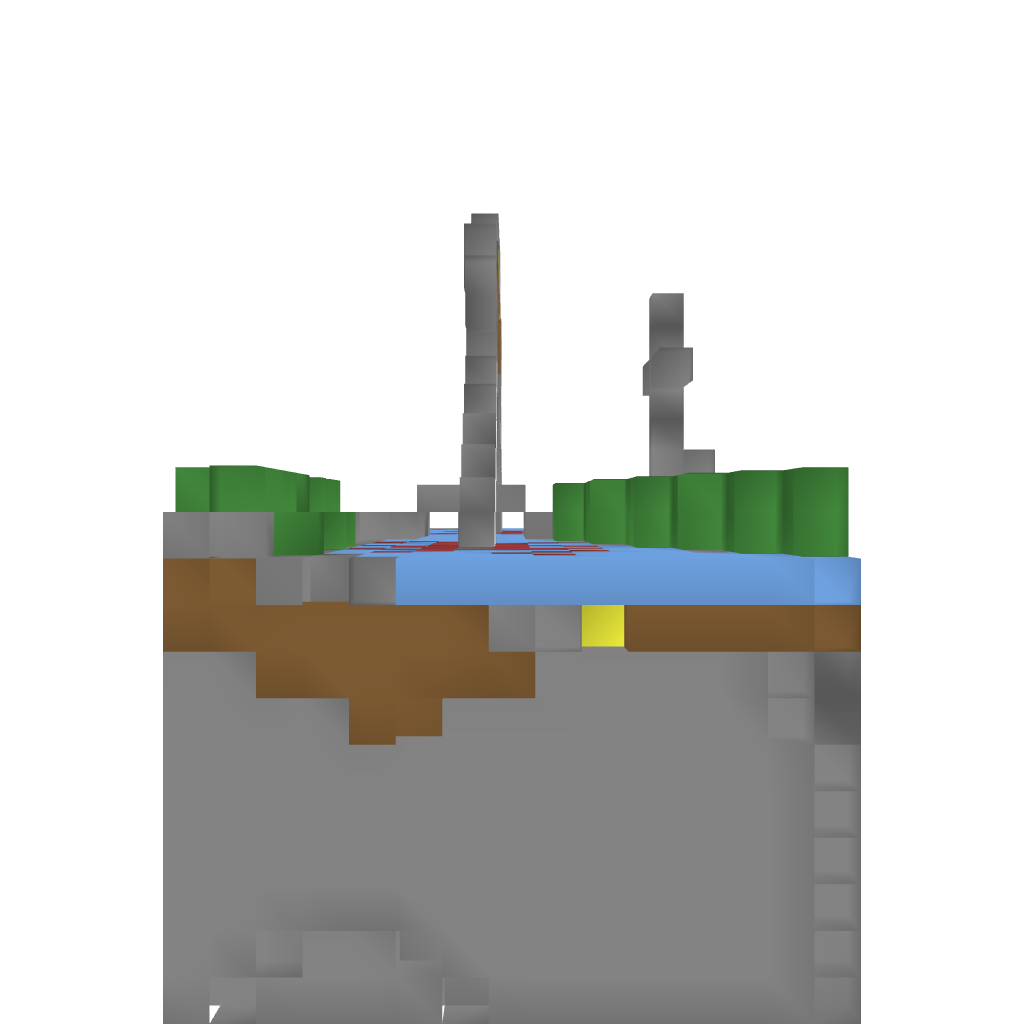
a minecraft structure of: Swords Pixelart 80% earth below art